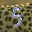
Label: 5